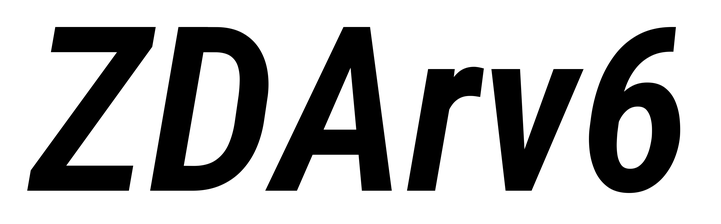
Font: Roboto-Italic_Condensed_SemiBold_Italic